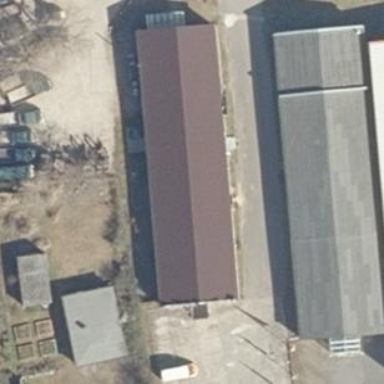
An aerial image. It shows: Industrial building.